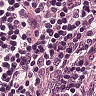
Metastatic tissue present: no